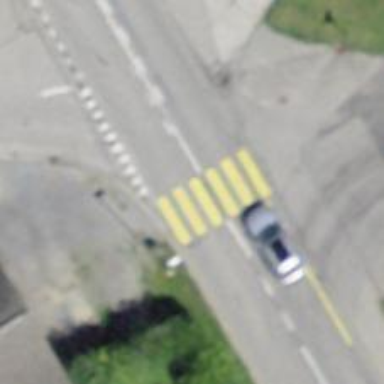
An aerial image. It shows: Marked crossing on the road.